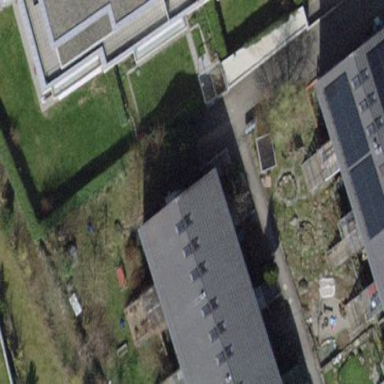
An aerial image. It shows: Terrace building.